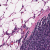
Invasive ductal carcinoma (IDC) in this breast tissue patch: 0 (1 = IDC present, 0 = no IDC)